Question: I asked earlier how to show different markerInfoWindow <URL>,
and now I'm trying to delete a particular marker when the user clicks on the button on the left corner.
first in .h file :
'''
NSMutableArray *ADSMarray;
GMSMarker *adsMarker;
'''
Then I created Ads marker like this:
'''
for (int l=0 ; l<self.ADS.count; l++) {
CLLocationCoordinate2D pos = CLLocationCoordinate2DMake([[[self.ADS objectAtIndex:l] objectForKey:@"lati"] doubleValue],[[[self.ADS objectAtIndex:l] objectForKey:@"longi"] doubleValue]);
NSLog(@"Ads:: %f",[[[self.ADS objectAtIndex:l] objectForKey:@"longi"] doubleValue]);
adsMarker = [[GMSMarker alloc]init];
adsMarker.position=pos;
//marker.infoWindowAnchor = CGPointMake(0.44f, 0.45f);
adsMarker.draggable = NO;
adsMarker.appearAnimation=YES;
NSMutableArray*tempArray = [[NSMutableArray
alloc] init];
[tempArray addObject:@"ADS"];
[tempArray addObject:[self.ADS objectAtIndex:l]];
adsMarker.userData = tempArray;
adsMarker.map = mapView_;
adsMarker.icon=[GMSMarker markerImageWithColor:[UIColor blueColor]];
}
'''
then in 'IBAction' to remove them I wrote:
'''
for (int i =0; i<self.ADS.count; i++) {
// adsMarker.map = nil;
[adsMarker setMap:nil];
}
'''

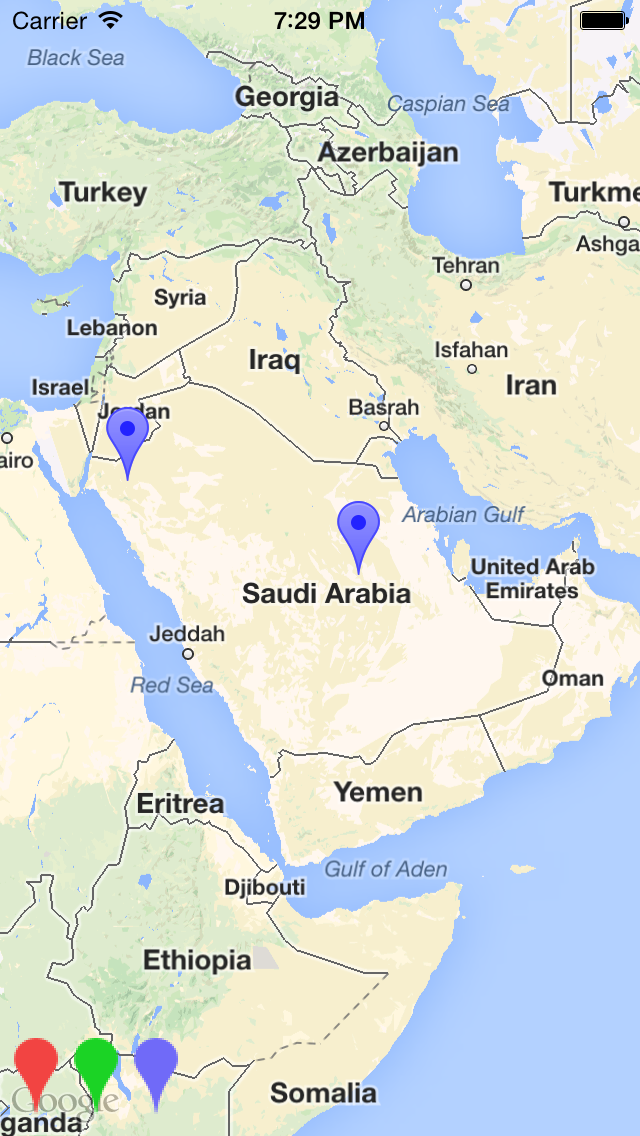
Answer: When you add a marker store a reference to it. Then when you want to remove it, set its map property to nil - that will remove it from the map.